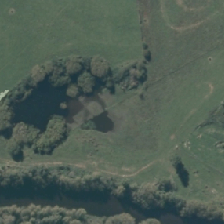
Land cover: lake_pond